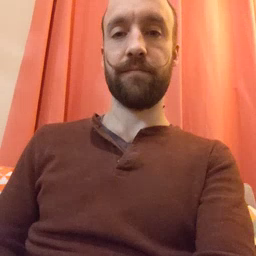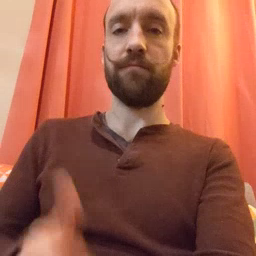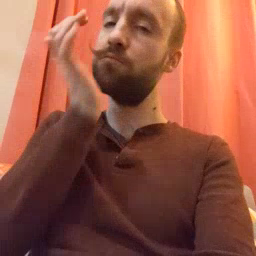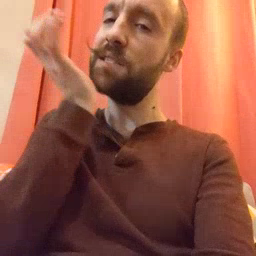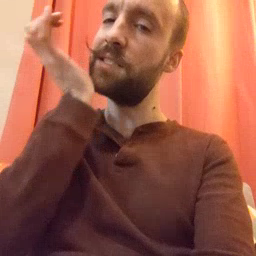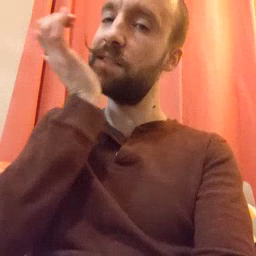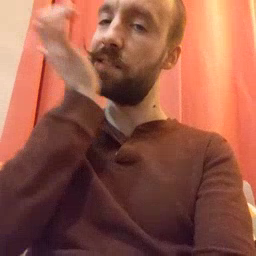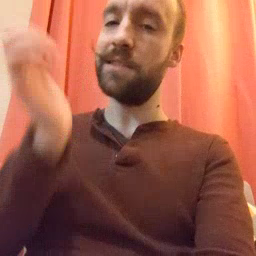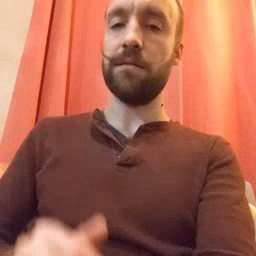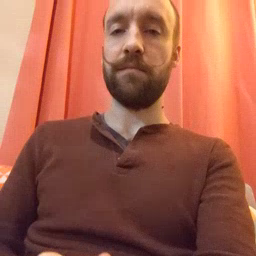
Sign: grass